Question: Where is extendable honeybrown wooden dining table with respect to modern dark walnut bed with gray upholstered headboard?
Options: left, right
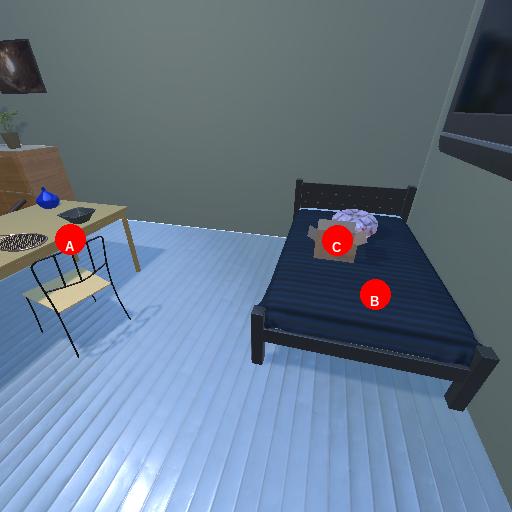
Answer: left